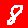
Digit: 8